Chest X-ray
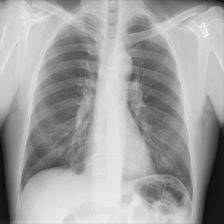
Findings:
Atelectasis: negative
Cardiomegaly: negative
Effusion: negative
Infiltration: negative
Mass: negative
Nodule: negative
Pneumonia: negative
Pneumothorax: negative
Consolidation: negative
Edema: negative
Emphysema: negative
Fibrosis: negative
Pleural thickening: negative
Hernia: negative